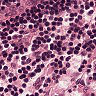
Metastatic tissue present: no